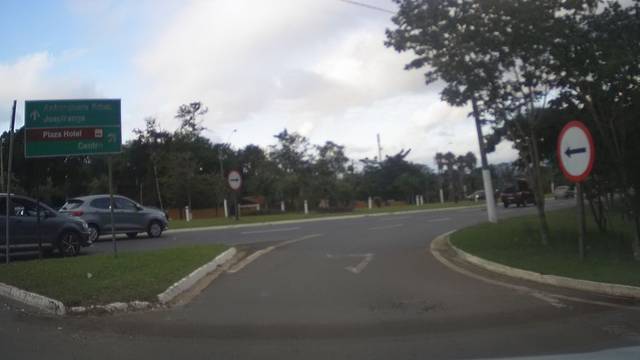
Region: Brazil
Coordinates: -23.008, -47.02